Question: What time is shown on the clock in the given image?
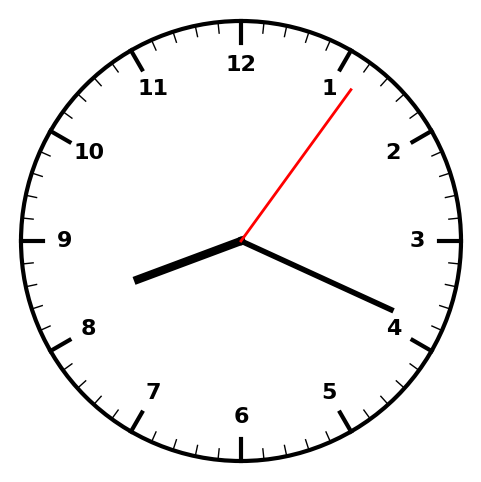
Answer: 08:19:06